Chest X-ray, AP view. Patient: 51 years old, sex M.
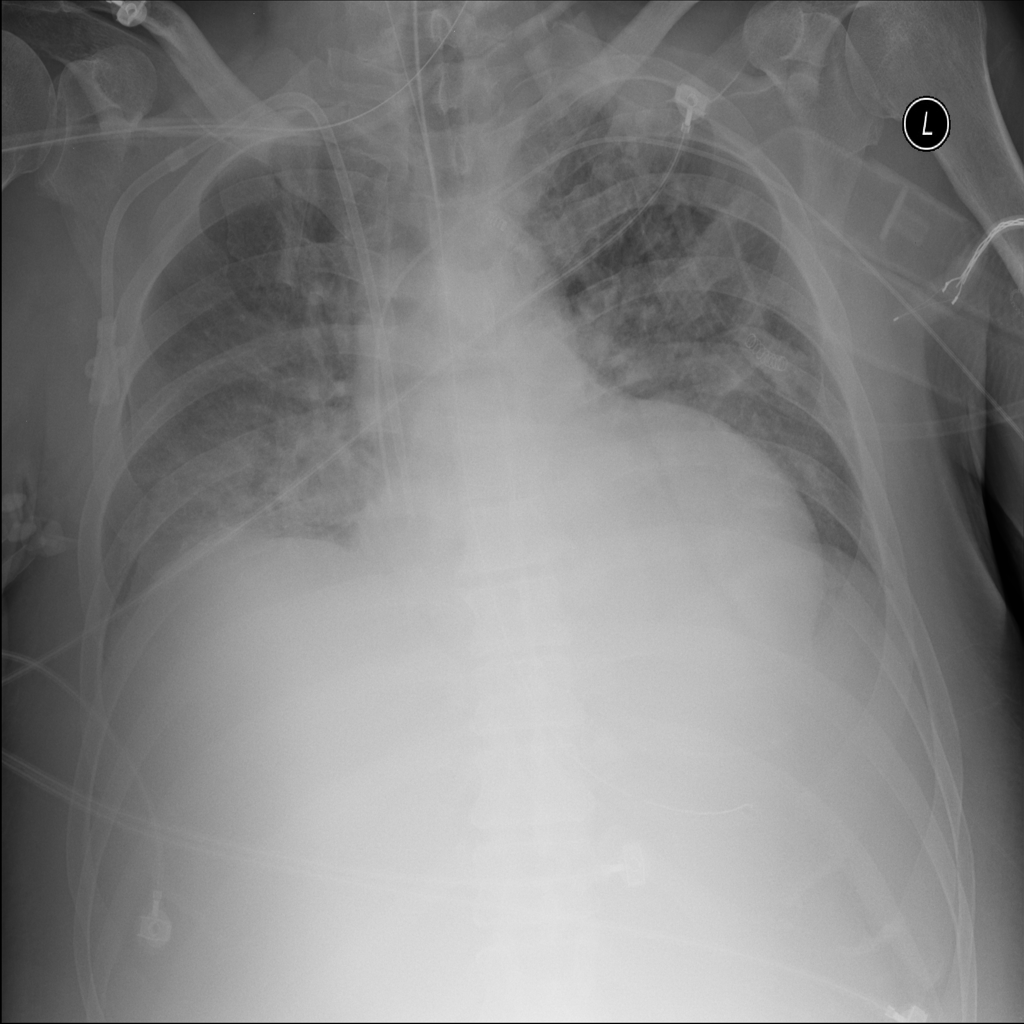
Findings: No Finding